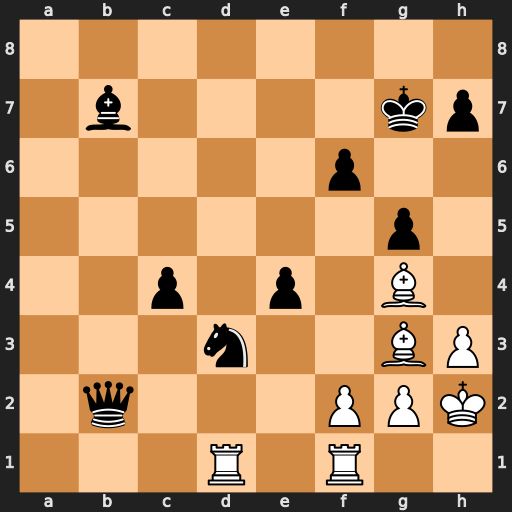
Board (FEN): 8/1b4kp/5p2/6p1/2p1p1B1/3n2BP/1q3PPK/3R1R2
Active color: w
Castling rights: -
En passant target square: -
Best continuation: Rb1 Qxb1 Rxb1